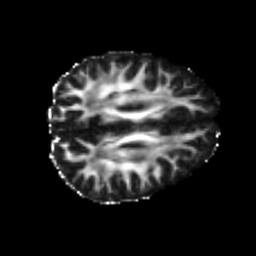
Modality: FA
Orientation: axial
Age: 27
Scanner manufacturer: philips
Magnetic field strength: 3 T
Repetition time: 8.6 s
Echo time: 0.127 s